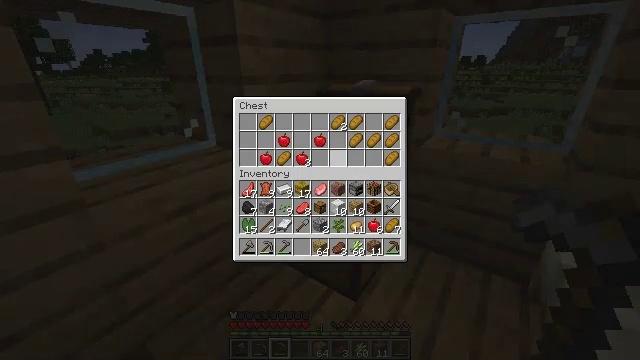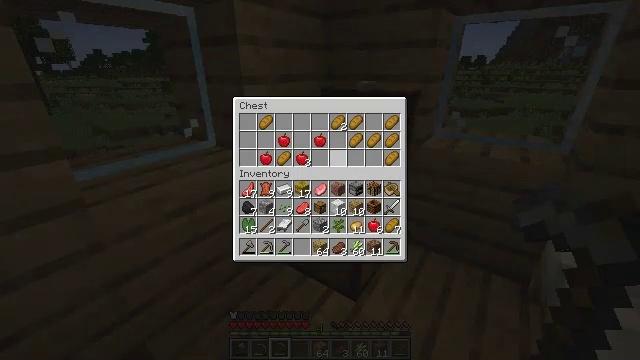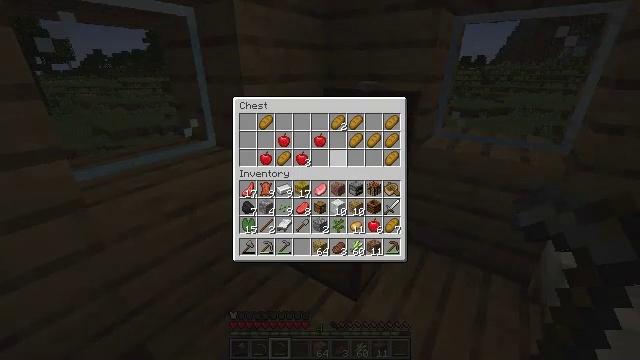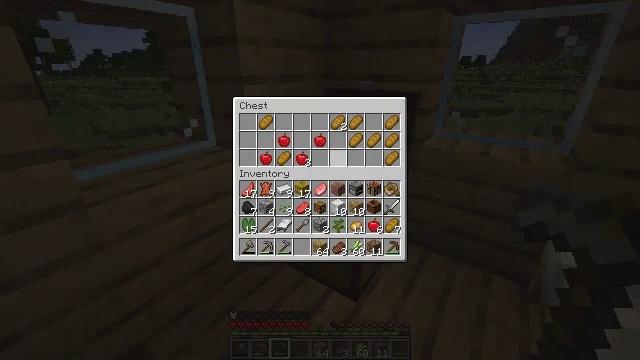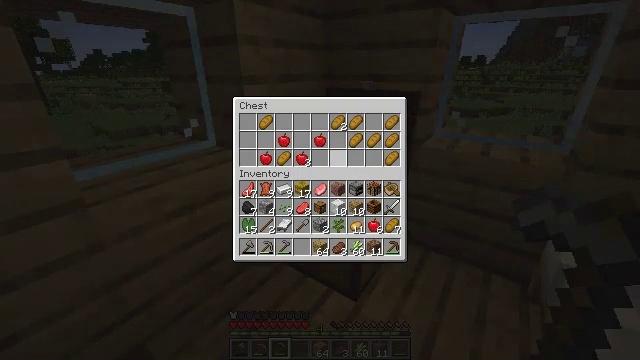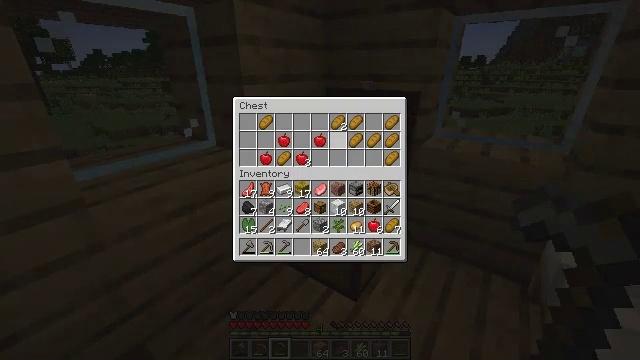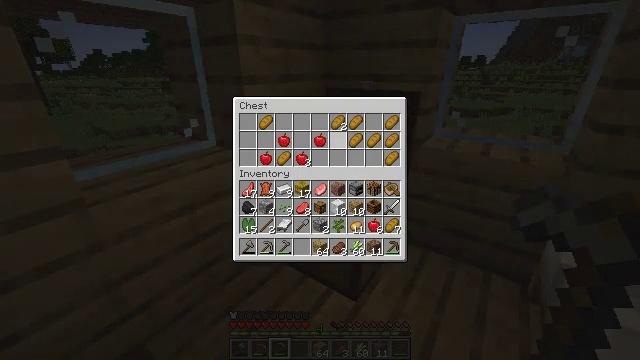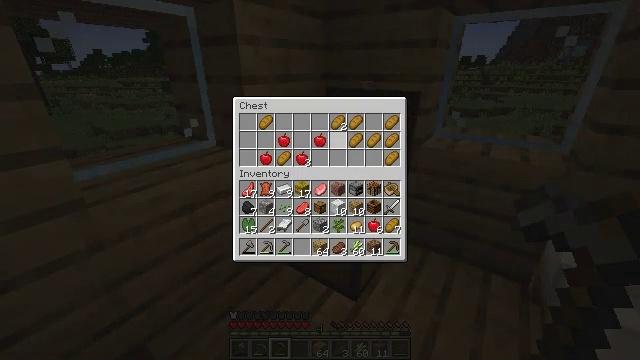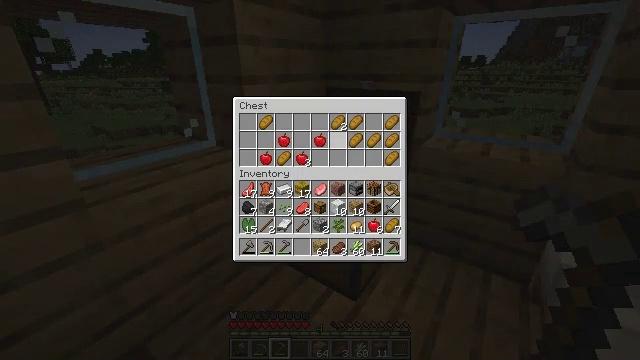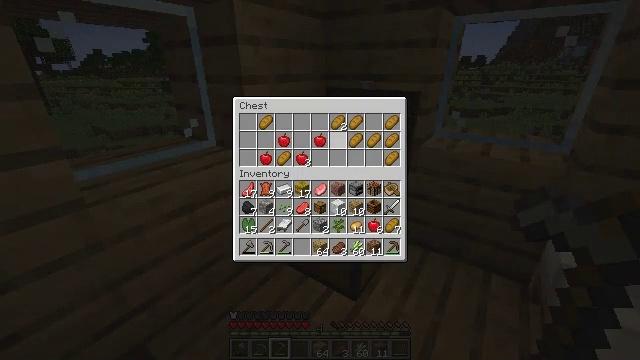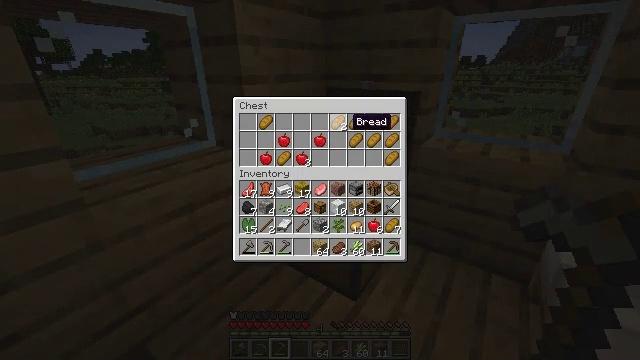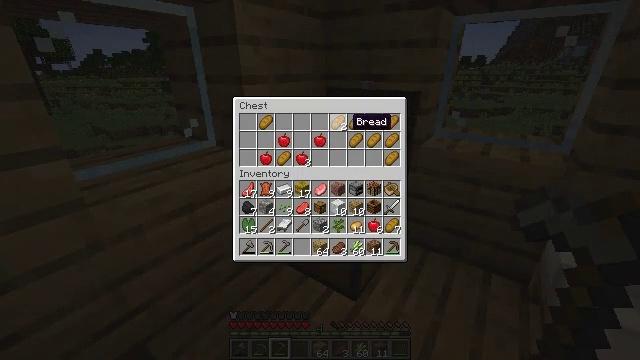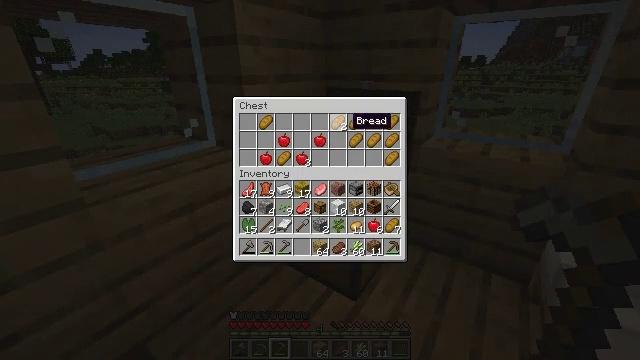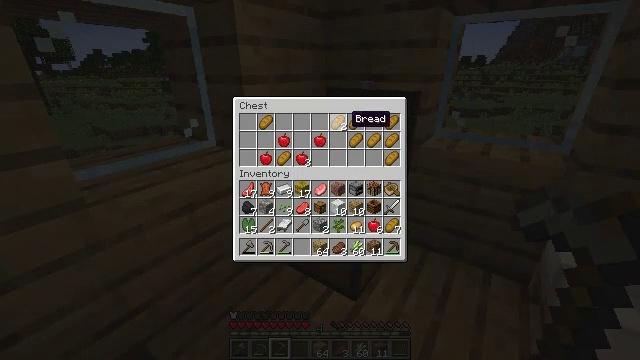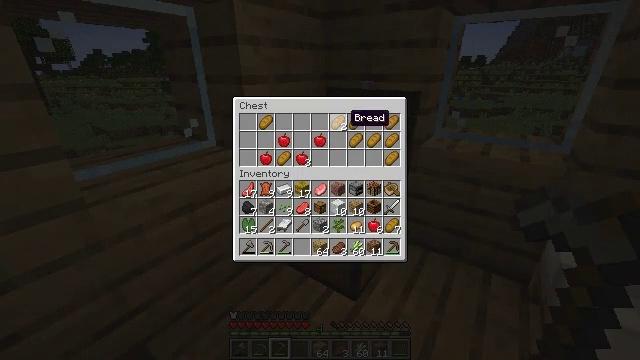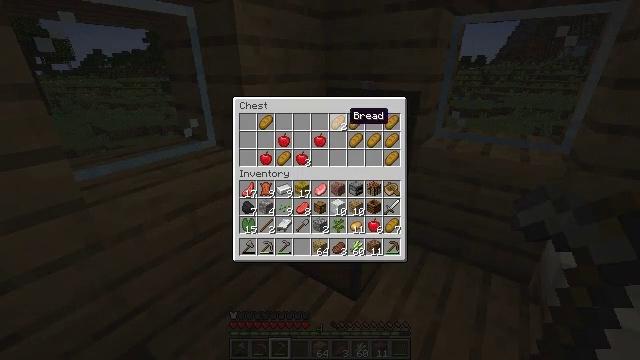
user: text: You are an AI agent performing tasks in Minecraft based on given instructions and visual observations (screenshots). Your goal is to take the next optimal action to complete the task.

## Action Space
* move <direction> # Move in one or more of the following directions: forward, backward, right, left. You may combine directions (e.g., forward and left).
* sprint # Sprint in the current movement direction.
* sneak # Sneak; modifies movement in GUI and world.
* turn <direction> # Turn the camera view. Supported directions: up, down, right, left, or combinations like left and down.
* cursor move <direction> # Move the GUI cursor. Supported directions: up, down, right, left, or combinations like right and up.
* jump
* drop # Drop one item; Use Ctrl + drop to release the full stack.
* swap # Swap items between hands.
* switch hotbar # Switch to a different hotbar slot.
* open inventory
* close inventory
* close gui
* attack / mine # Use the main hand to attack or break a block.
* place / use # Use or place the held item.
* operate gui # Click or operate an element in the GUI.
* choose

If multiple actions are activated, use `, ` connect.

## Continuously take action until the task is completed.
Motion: motion action
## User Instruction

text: Remove oak leaves from branches.
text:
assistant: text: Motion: no_op
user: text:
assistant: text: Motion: no_op
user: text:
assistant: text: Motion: sneak
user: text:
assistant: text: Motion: sneak
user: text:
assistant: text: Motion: sneak, cursor move up
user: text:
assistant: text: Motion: sneak
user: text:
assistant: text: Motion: sneak
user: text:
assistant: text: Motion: sneak
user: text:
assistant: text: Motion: sneak
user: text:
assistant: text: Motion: sneak
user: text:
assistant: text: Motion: sneak
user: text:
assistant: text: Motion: sneak
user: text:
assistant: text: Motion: sneak
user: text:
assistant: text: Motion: no_op
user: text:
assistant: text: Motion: sneak
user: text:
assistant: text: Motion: sneak
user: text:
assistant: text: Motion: sneak, operate gui
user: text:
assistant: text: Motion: sneak, operate gui
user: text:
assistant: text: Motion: sneak, operate gui
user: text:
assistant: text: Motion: sneak
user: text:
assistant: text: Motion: sneak
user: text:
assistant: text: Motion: sneak
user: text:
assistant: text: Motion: sneak
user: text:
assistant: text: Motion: sneak, cursor move right
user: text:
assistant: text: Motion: sneak
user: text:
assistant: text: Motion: sneak, operate gui
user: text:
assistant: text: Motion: sneak, operate gui
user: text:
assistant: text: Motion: sneak, operate gui
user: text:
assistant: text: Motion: sneak
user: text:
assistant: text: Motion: sneak